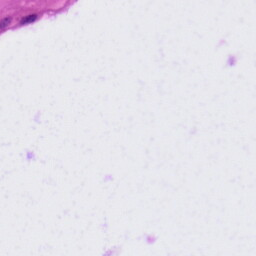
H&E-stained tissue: Tonsil